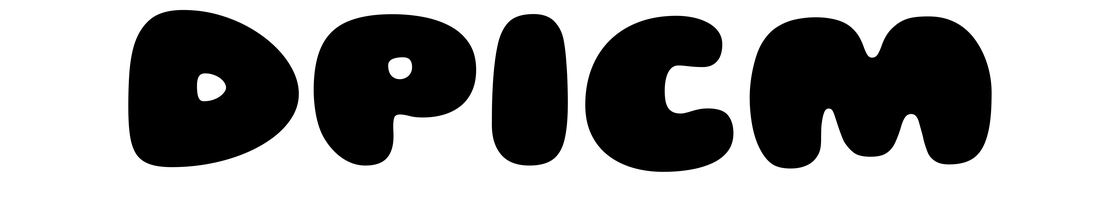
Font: Gluten_Black